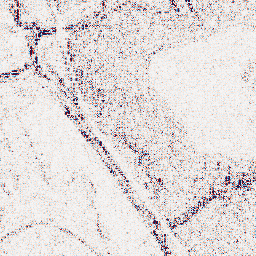
Category: wavelet
Decomposition family: wavelet_dwt
Decomposition parameters: wavelet: sym4
level: 1
Upsampling method: sinc_hamming
Upsampling parameters: scale: 2
kernel_size: 8
Upsampling scale: 2